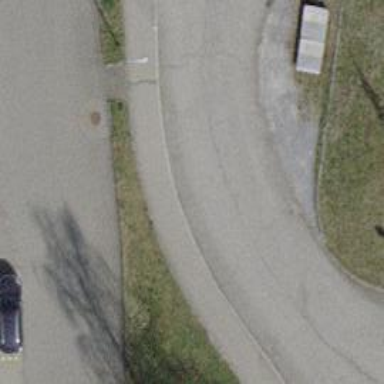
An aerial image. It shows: Unpaved unclassified road with no sidewalk.